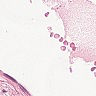
Metastatic tissue present: no